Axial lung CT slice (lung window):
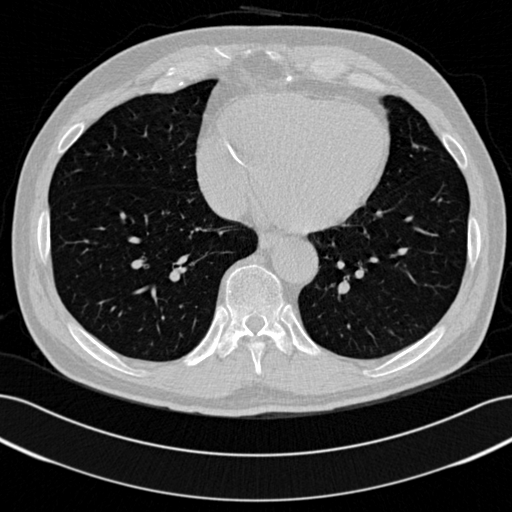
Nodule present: no